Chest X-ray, AP view. Patient: 34 years old, sex M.
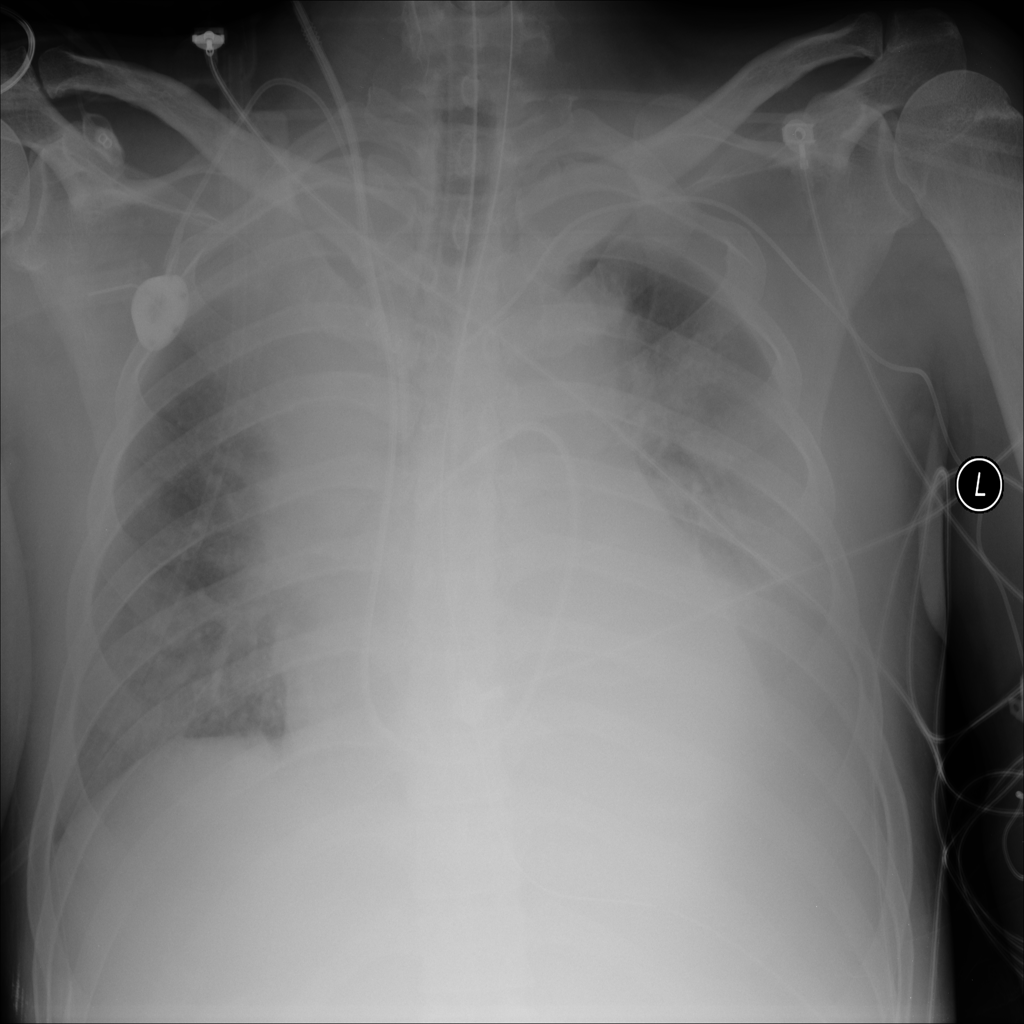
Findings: Mass